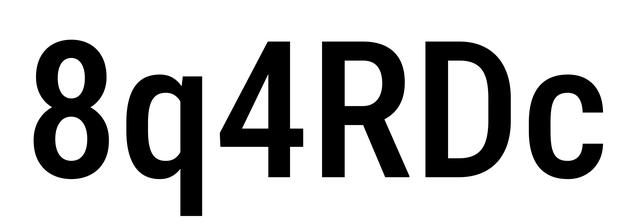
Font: Roboto_Condensed_Medium